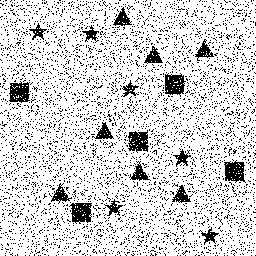
Squares: 5
Triangles: 7
Stars: 6
Total shapes: 18